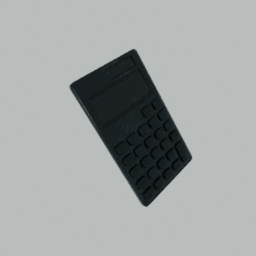
Label: electronics